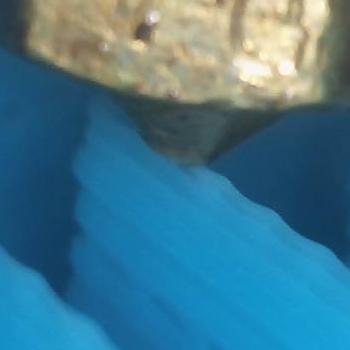
Flow rate: 39%